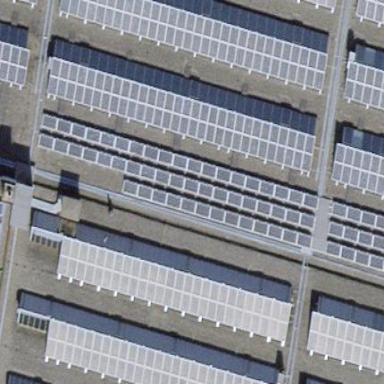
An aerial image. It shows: Solar power generator using photovoltaic method with solar photovoltaic panel types.